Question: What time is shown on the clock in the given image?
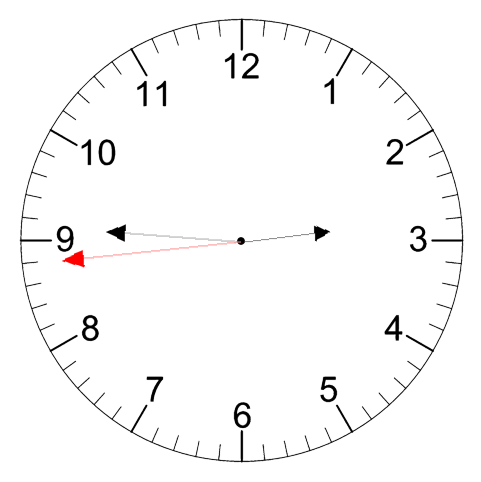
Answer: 02:45:44